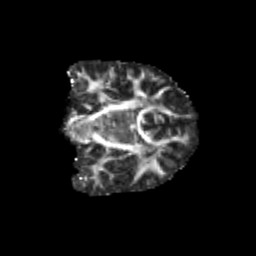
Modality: FA
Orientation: coronal
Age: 9
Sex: male
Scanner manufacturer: siemens
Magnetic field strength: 3 T
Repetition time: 3.8 s
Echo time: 0.07 s